Question: I've been struggling for a couple of days with this issue, which seems like it would have an obvious solution.
How could I place a panel, which maintains position and resizes as if Docked, in the middle of the form, over other panels populating a TableLayoutPanel without messing Column/Row spans and misplacing other containers and controls?
I would like to avoid developing custom functionality and make due with the basic visual studio toolbox (extensions are welcome).
In an effort to better explain what I'm hoping to achieve, I've provided a link to an image of the goal.
is the dynamically resizable, centered pop-up panel.
is an Image/BackgroundImage starting on cell [1,1] of the TableLayoutPanel.
is a drop-down panel for a side menu, also starting on cell [1,1].

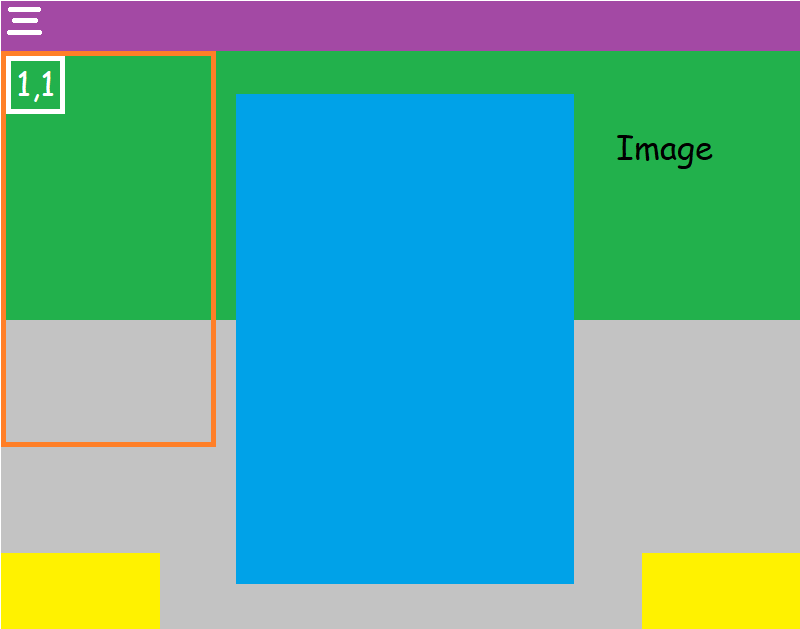
Answer: So... I found a solution.
I guess I needed to admit that I have to write the resizing function myself.
I'm new here, so I don't know if answering oneself question is canon, but here goes.
For the panel, given it's Anchored Top,Left:
'''
private double panel1WidthRatio, panel1HeightRatio; // Global variables for maintaining ratio.
private void ParentForm_ResizeBegin(object sender, EventArgs e)
{
double p1w = this.side_panel.Size.Width; // Grab the panels' dimensions
double p1h = this.side_panel.Size.Height; // as soon as the user begins to resize
double fw = this.Size.Width; // in order to store
double fh = this.Size.Height; // the Panel to Form
panel1WidthRatio = p1w / fw; // dimension ratios.
panel1HeightRatio = p1h / fh;
}
private void ParentForm_SizeChanged(object sender, EventArgs e)
{
double formWidth = this.Size.Width; // As soon as a new size is set
double formHeight = this.Size.Height; // resize the panel using the earlier ratio.
this.side_panel.Size = new Size((int)(formWidth * panel1WidthRatio), (int)(formHeight * panel1HeightRatio));
}
'''
For the Blue panel, given no Anchors, simply replace:
'''
this.side_panel.Size = new Size((int)(formWidth * panel1WidthRatio), (int)(formHeight * panel1HeightRatio));
'''
with:
'''
this.middle_panel.Size = new Size((int)(formWidth * panel2WidthRatio), (int)(formHeight * panel2HeightRatio));
this.middle_panel.Location = new System.Drawing.Point(this.Size.Width/4-9, this.Size.Height/4-24);
'''
The constants (9,24) take into account the Form's frame and borders, so as to correctly reposition the panel in the center.